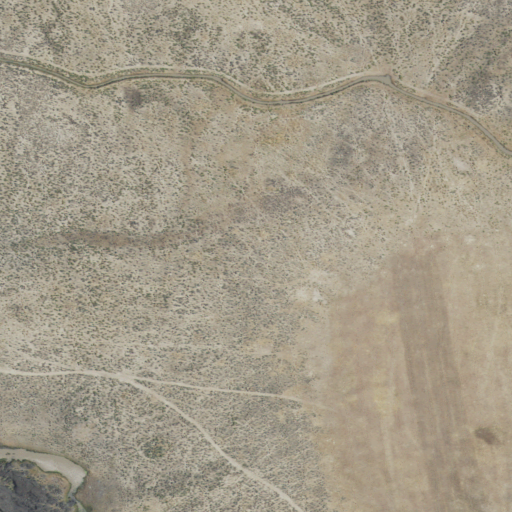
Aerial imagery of plain(s) in Oregon named Azcuenaga Meadows containing grassland, shrub, and woody wetlands